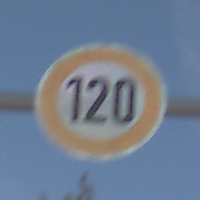
Verkehrszeichen: Geschwindigkeit120
Umgebung: Outdoor, Nature
Tageszeit: Midday
Wetter: PartlyCloudy
Licht: Natural
Jahreszeit: NotSpecified
Kontrast: HighContrast